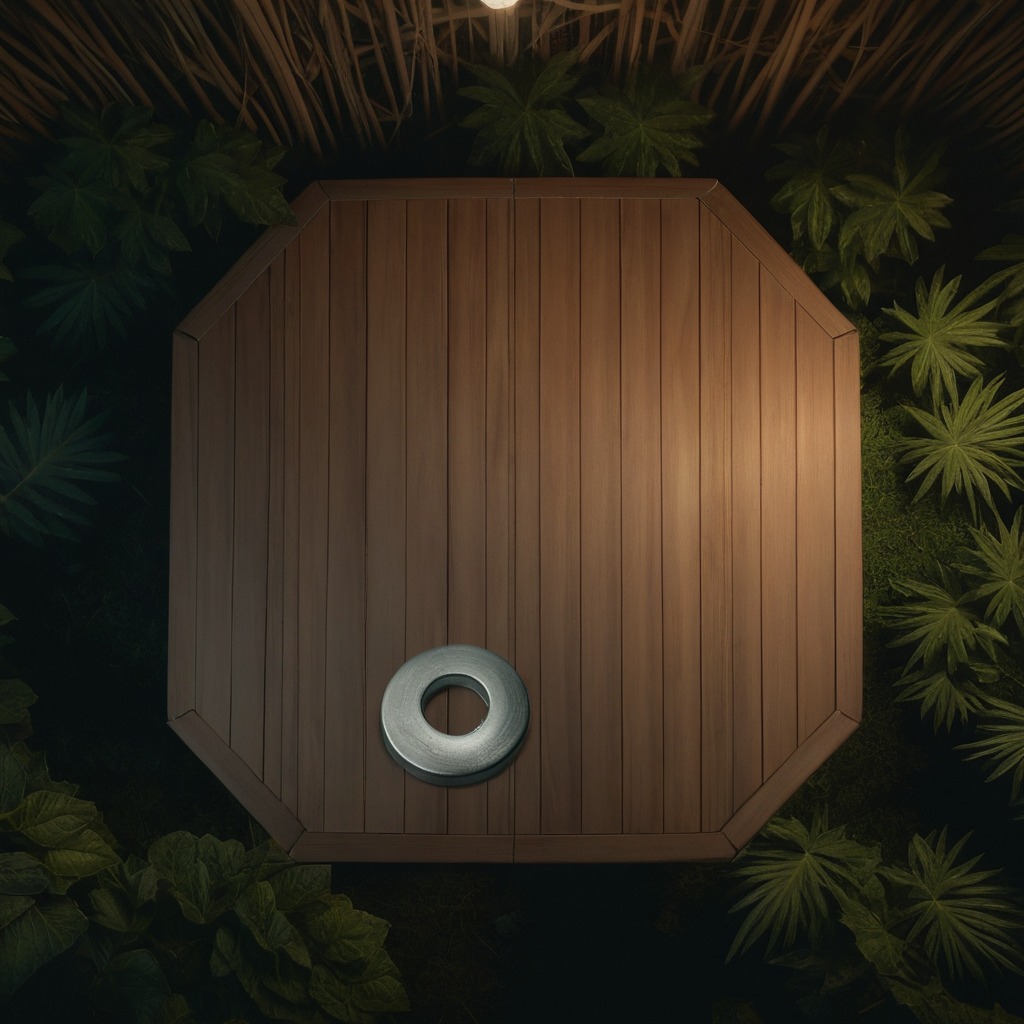
A flat metal washer lying on a wooden table inside a jungle field workshop tent at night dim ambient light soft shadows worn but